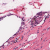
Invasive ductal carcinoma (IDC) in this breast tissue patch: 0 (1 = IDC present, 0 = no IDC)